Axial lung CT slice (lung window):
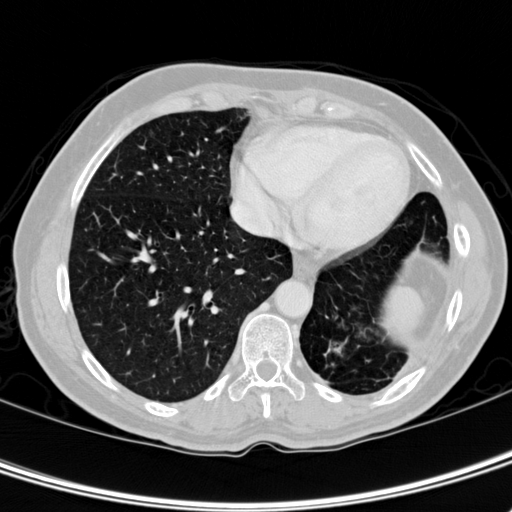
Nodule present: no